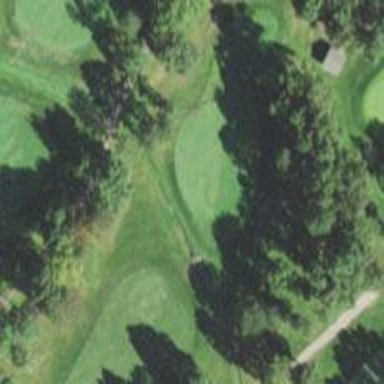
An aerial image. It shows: Golf hole.